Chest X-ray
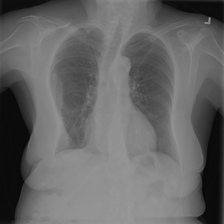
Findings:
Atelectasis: negative
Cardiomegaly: negative
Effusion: negative
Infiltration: negative
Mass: negative
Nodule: negative
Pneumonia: negative
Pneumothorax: negative
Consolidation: negative
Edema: negative
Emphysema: negative
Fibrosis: negative
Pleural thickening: negative
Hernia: negative